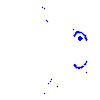
Particle: pion